Question: I hope you can help. So what i need to do is to have edittext below textview (Very well explained in the picture)
(Picture)

Code:
'''
for(int x=0 ; x < loopCount; x++){
TableRow.LayoutParams params = new TableRow.LayoutParams( headerCellsWidth[x+1],LayoutParams.MATCH_PARENT);
params.setMargins(0, 0, 0, 0); //left? up? right? down?
TextView tv1=new TextView(getContext());
EditText et1=new EditText(getContext());
et1.setHeight(40);
et1.setWidth(40);
tv1.setText("Text");
TextView textViewB = this.bodyTextView(info[x]);
taleRowForTableD.addView(tv1,params);
taleRowForTableD.addView(et1);
}
'''
I hope you can help me out :)
Here is full example <URL>
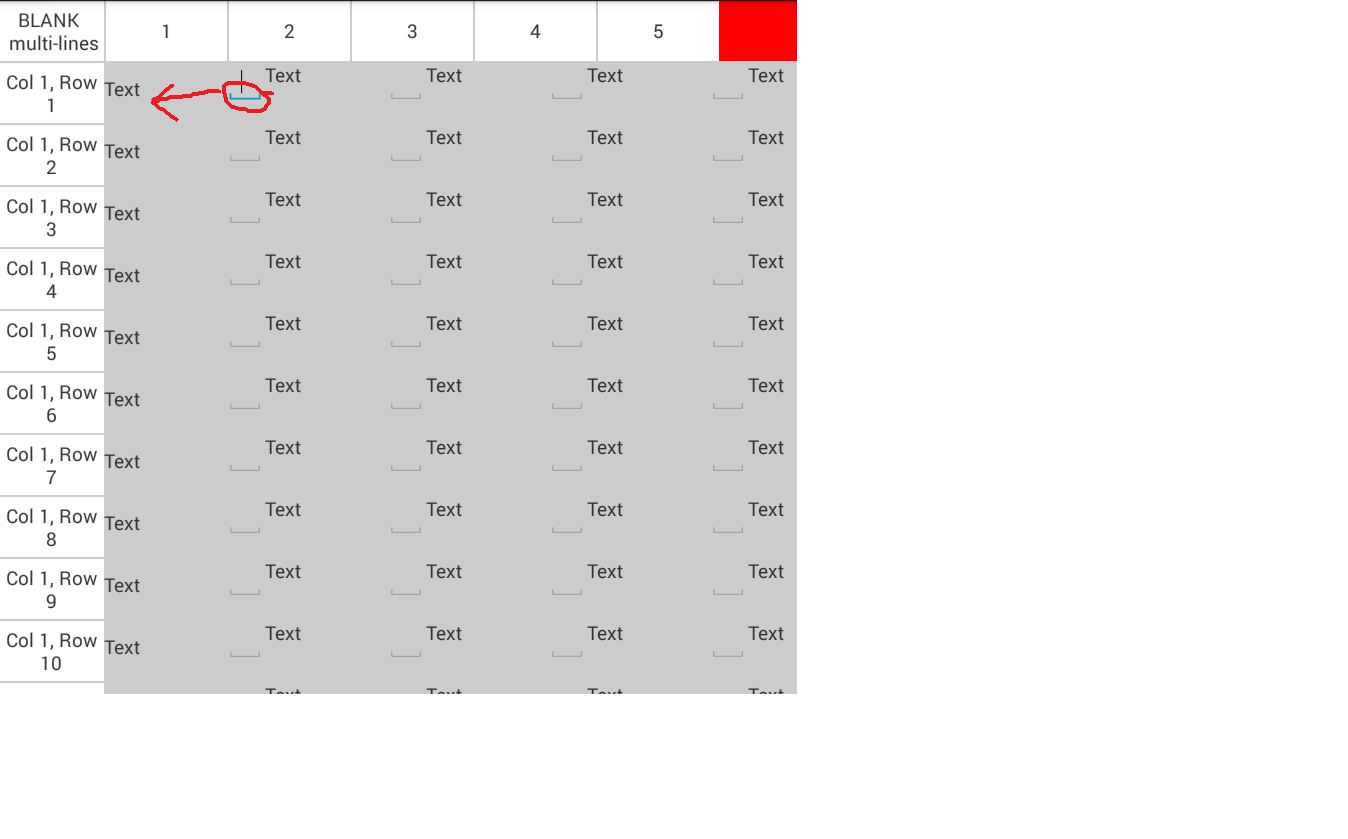
Answer: Try keeping your 'EditText' and 'TextView' in a 'RelativeLayout', and then put that 'RelativeLayout' in 'TableRow''s cell.
'''
RelativeLayout layout = new RelativeLayout(this);
TextView tv = new TextView(this);
tv.setText("My text");
EditText et = new EditText(this);
RelativeLayout.LayoutParams lp = new RelativeLayout.LayoutParams(
RelativeLayout.LayoutParams.WRAP_CONTENT, RelativeLayout.LayoutParams.WRAP_CONTENT);
lp.addRule(RelativeLayout.BELOW, tv.getId());
layout.addView(tv);
layout.addView(et, lp);
taleRowForTableD.addView(layout);
'''
Hope it helps.